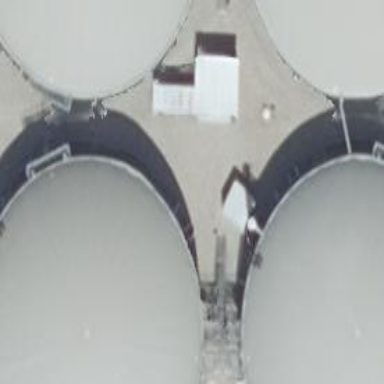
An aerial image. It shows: Digester building.